Field crop: maize
Growth stage: 2
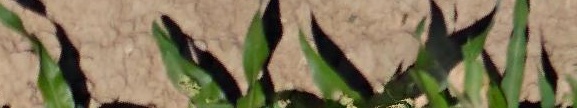
Species: maize